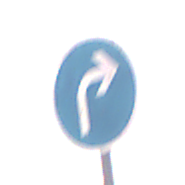
Verkehrszeichen: VorgeschriebeneFahrtrichtungRechts
Umgebung: Outdoor, RoadRail
Tageszeit: SunriseSunset
Wetter: PartlyCloudy
Licht: Natural
Jahreszeit: NotSpecified
Kontrast: LowContrast